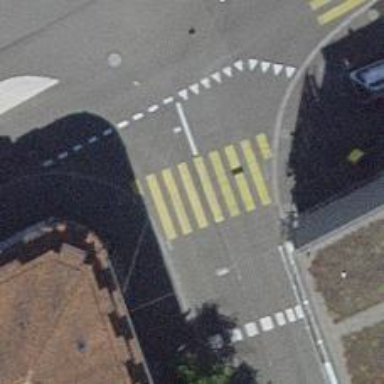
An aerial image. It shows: Road crossing with traffic signals.